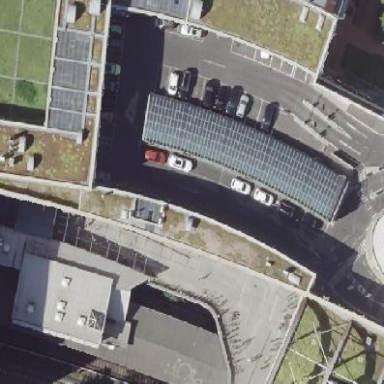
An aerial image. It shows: Close-up view of roof part of building.